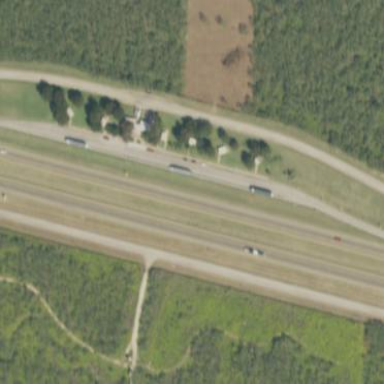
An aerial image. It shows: Rest area along the road with picnic tables.